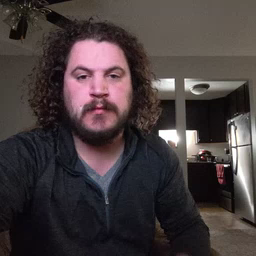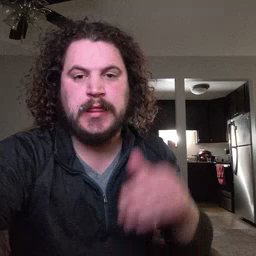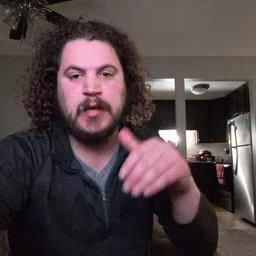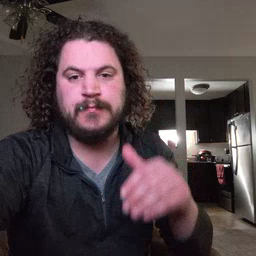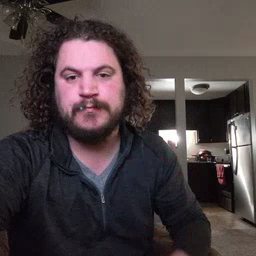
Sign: night